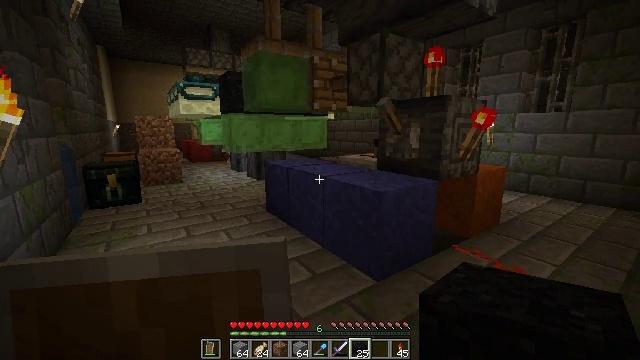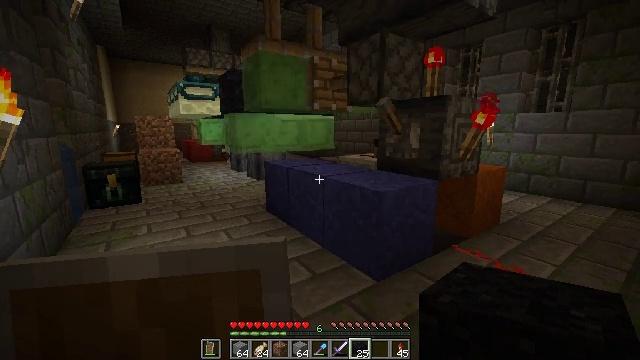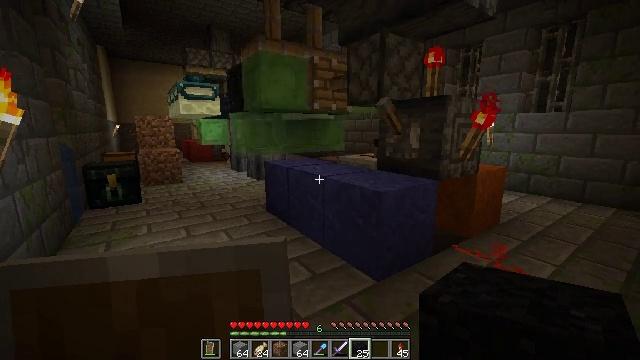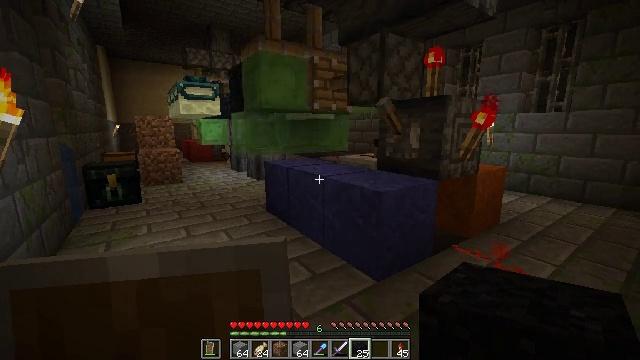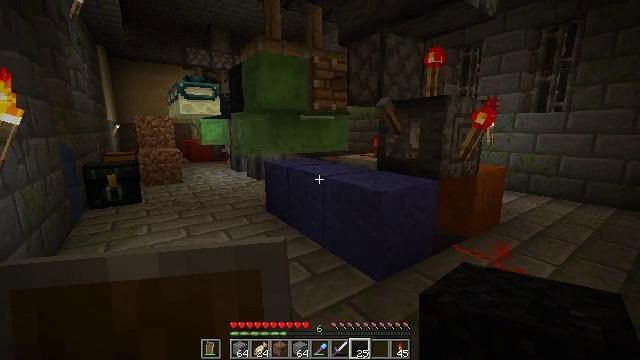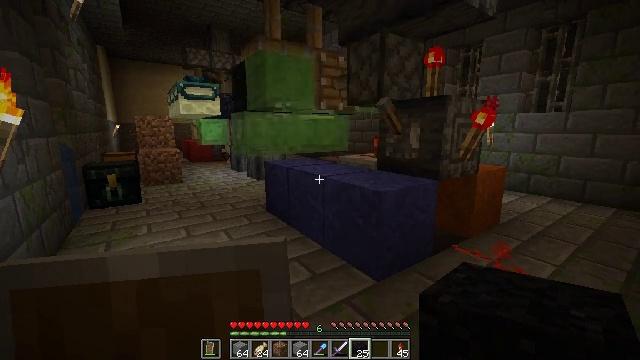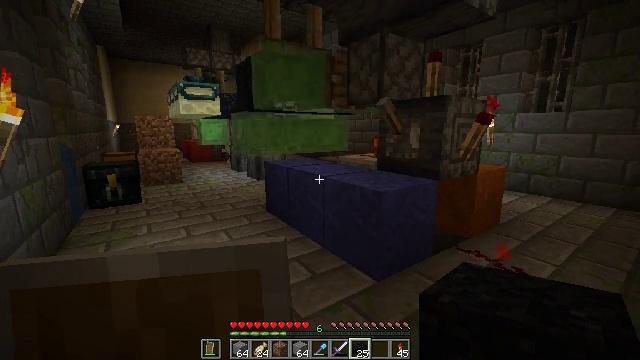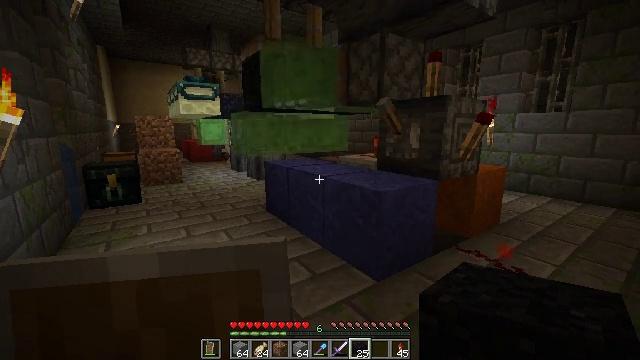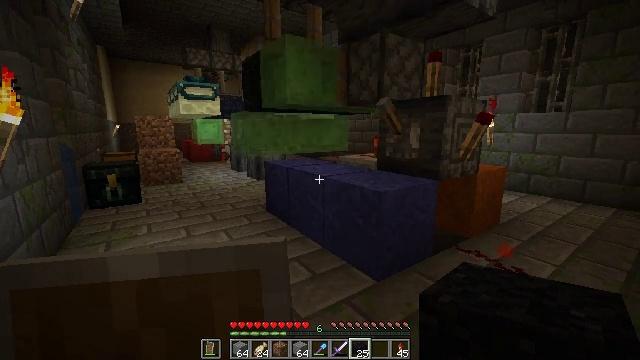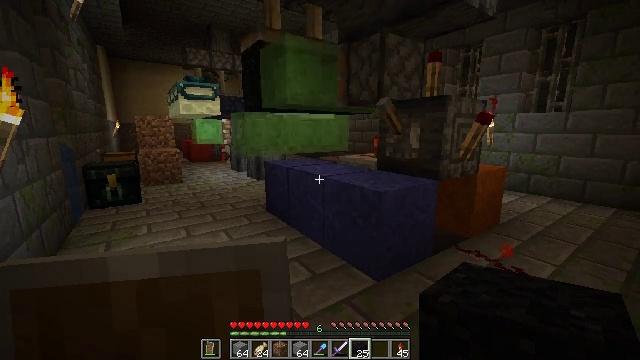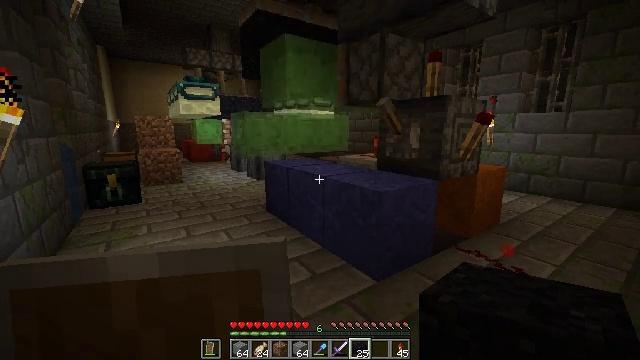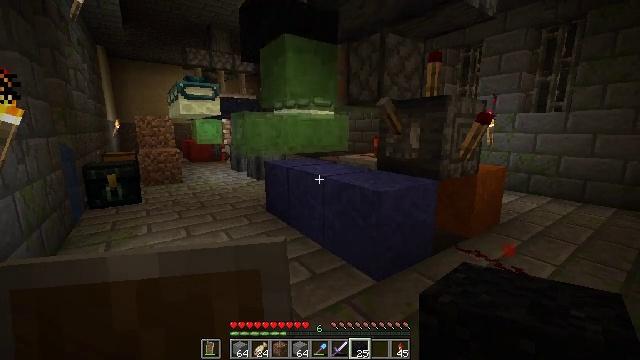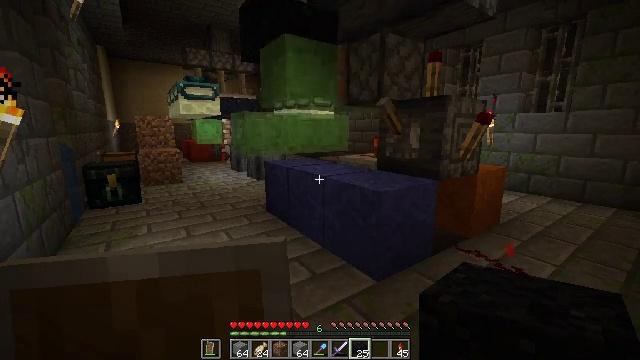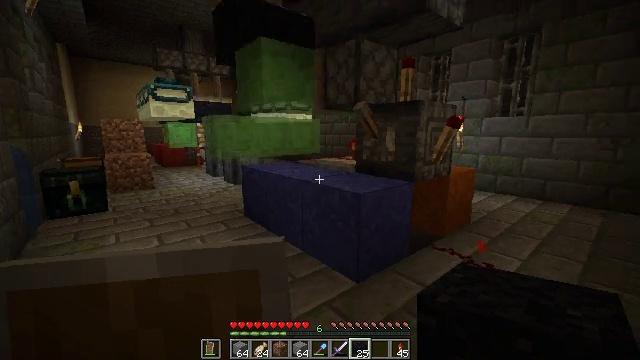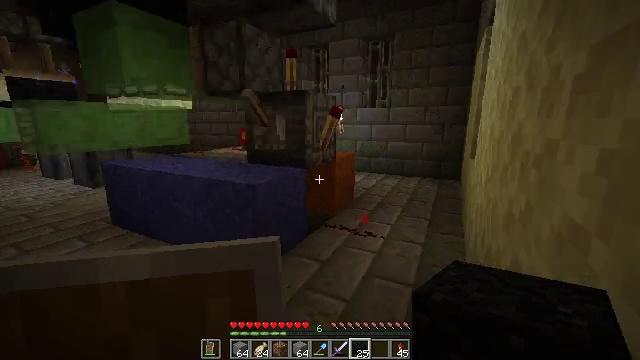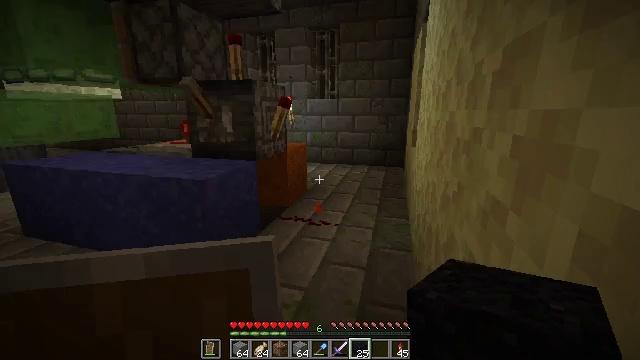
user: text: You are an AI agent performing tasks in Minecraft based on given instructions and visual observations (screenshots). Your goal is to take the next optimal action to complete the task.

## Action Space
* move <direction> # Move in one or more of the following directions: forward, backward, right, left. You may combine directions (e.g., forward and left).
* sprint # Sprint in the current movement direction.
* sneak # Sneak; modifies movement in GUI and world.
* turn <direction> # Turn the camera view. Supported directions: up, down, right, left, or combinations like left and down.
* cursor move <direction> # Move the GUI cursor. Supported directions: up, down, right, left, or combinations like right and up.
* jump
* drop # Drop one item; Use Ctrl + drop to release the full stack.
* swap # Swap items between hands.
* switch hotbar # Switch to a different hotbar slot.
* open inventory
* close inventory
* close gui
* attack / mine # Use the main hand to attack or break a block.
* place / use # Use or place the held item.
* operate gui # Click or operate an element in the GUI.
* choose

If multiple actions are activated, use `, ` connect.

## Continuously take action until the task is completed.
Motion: motion action
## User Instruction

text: Harvest black concrete powder.
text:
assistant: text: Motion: no_op
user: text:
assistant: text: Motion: no_op
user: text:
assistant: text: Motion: no_op
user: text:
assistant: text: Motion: no_op
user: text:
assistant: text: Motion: no_op
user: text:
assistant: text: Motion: no_op
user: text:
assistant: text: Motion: no_op
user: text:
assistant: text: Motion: no_op
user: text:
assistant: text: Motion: no_op
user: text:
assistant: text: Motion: no_op
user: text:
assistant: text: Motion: no_op
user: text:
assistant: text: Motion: no_op
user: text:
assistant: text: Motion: turn right
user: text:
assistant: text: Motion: turn right and down
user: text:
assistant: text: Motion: turn right and down
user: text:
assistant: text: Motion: turn right
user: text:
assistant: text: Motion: move left, turn right
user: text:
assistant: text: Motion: move left, turn right
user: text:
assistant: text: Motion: move left, turn right
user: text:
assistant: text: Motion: move left
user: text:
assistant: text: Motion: move left
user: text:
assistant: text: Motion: no_op
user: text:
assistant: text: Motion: no_op
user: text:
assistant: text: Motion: no_op
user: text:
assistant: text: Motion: move forward
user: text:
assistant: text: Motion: move forward
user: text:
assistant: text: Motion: move forward
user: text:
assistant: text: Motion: move forward, turn up
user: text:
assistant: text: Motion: move forward, turn up
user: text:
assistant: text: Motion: move forward